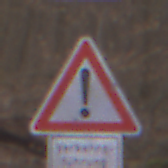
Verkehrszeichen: Gefahrenstelle
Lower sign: HinweisGeaenderteVorfahrtVerkehrsfuehrungVerkehrsregelung2
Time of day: MorningAfternoon
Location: Outdoor (Nature)
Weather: Overcast
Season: Autumn
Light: Natural